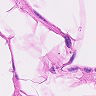
Metastatic tissue present: no